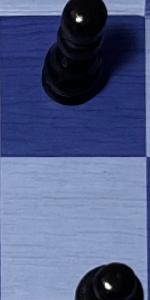
Label: Empty